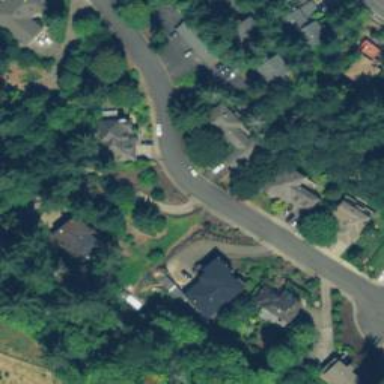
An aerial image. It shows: Residential road with sidewalk on the left side.